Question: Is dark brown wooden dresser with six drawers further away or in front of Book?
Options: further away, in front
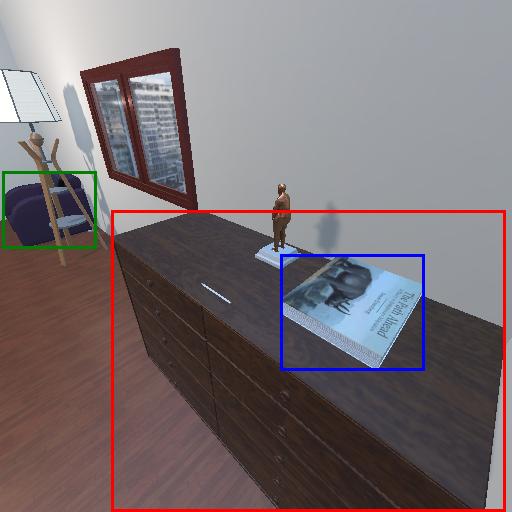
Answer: further away